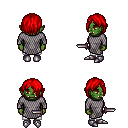
a pixel art fantasy rpg character, female body template, orc, green skin, chain mail, white pants, red bangs hairstyle, metal boots, dagger, four views (front, back, left, right), 2x2 character sprite sheet, small pixel art, hard edges, no anti-aliasing